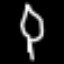
Label: leaf